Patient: sex F, age 64
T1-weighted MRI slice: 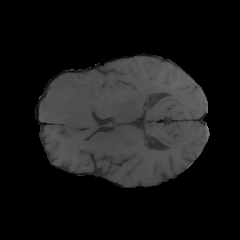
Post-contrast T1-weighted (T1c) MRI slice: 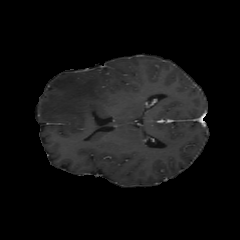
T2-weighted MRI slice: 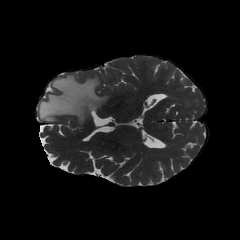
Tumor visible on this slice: yes
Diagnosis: Glioblastoma, IDH-wildtype
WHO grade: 4